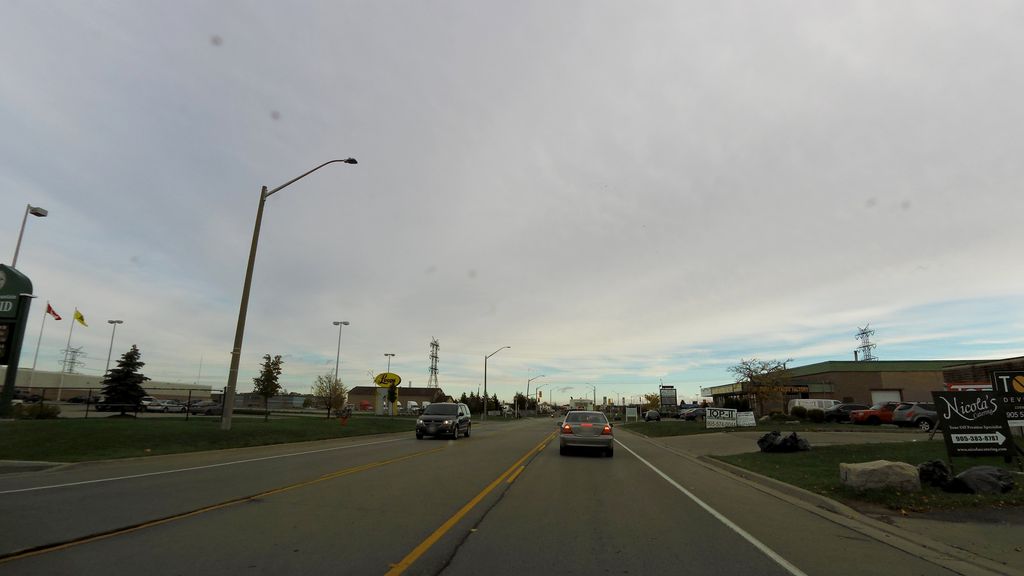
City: hamilton